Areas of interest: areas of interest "Shanghai Expo Exhibition Hall"
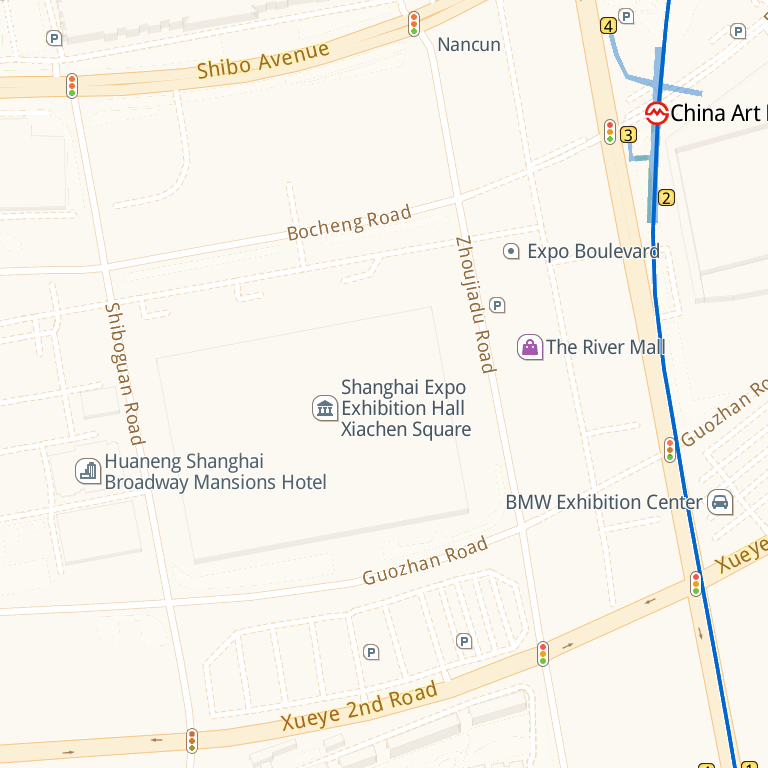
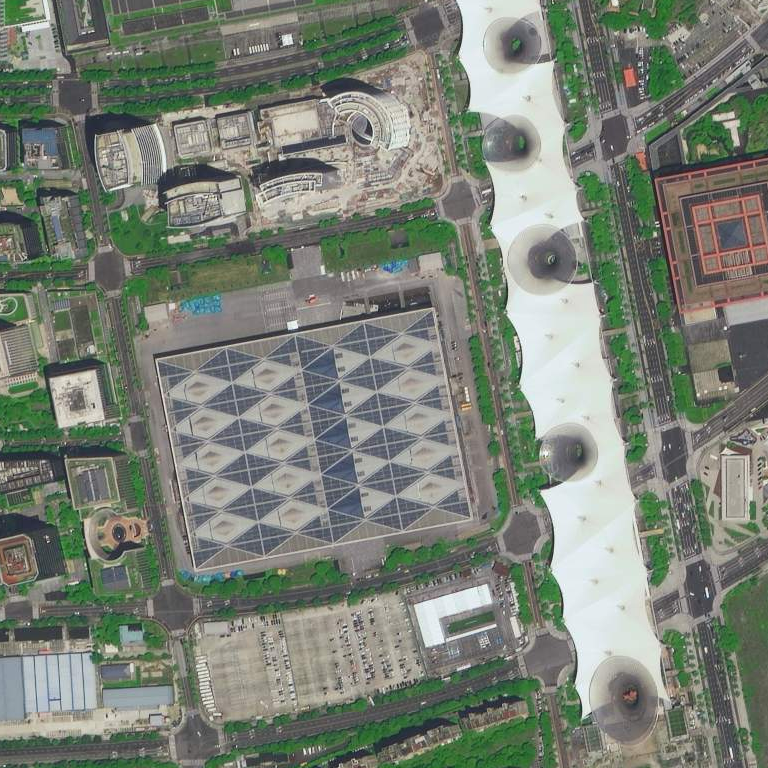